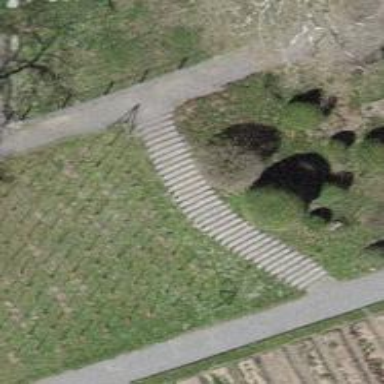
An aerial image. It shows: Road with steps.